Question: I am trying to create a list of cities to be shown on a dropdown list, but I want to skip the ones who doesn't share a value with other list. There's an example:

As you can see, any of my advertisers is in Chicago, so I want to skip this city from my dropdown list. This is how is it being shown:
'''
protected void Page_Load(object sender, EventArgs e)
{
var cities= new CitiesController().FetchAll();
listCity = cities.ToList();
}
'''
.
'''
<% for (int i = 0; i < listCity.Count; i++) { %>
<% var sec = listaCity[i];%>
<option value="c.<%= sec.CityId %>"><%= sec.Name %></option>
<% } %>
'''
This shows ALL the cities and I don't know how to skip the ones whose cityID doesn't appear at advertiser's cityID.
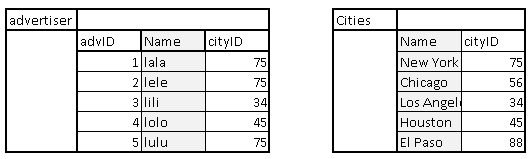
Answer: Use <URL> to acheive what you want.
'''
var advertiserList = // advertiser's city list
var cities = new CategoryController().FetchAll();
var listCity = cities.Where (a => advertiserList.Select(b => b.cityID).Contains(a.cityID)).ToList();
'''
'listCity' will give you the list of cities only if it's present in 'advertiserList'